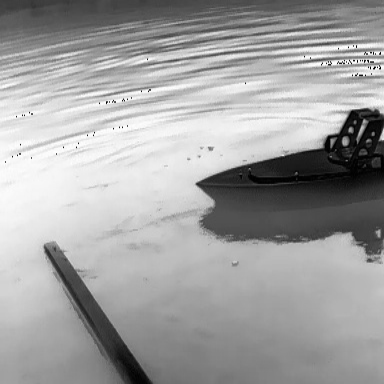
There is a canoe in the infrared image.